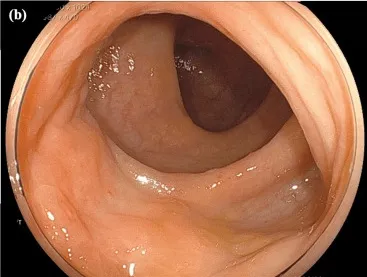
Colonoscopy image after anastrozole and palbociclib therapy. And sigmoid colon.
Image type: endoscopy (gi_endoscopy)